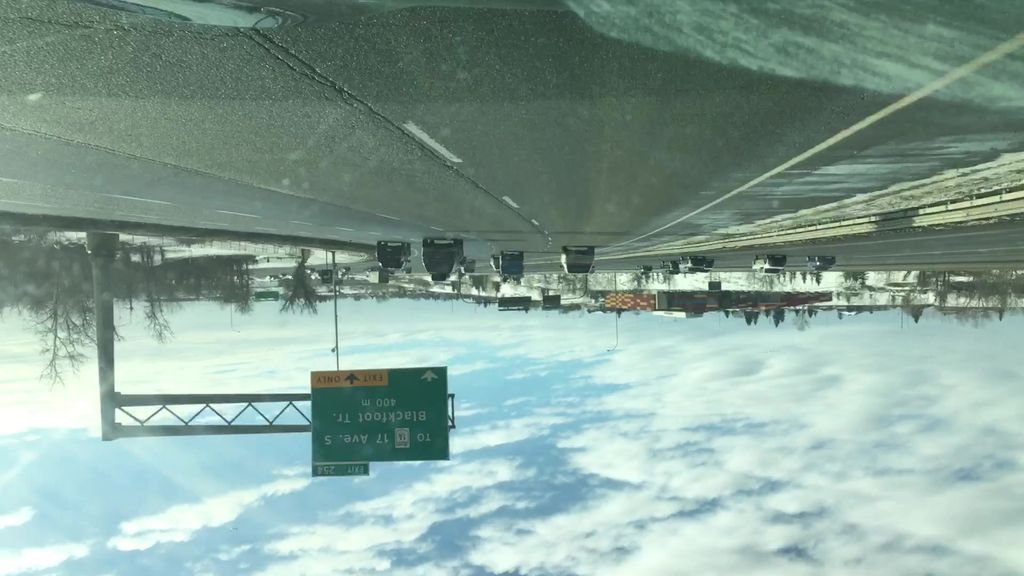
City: calgary